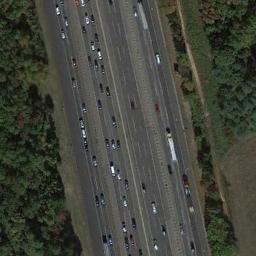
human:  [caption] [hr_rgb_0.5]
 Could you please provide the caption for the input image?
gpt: The freeway goes through the forest with many cars .

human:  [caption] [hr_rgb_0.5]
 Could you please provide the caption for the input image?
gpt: Some straight freeways has many trees on either side of the freeway and some cars are driving on freeways .

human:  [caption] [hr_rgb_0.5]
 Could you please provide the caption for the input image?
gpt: There is only one car on each highway .

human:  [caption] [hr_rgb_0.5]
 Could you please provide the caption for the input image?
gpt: There are large green forests around the freeway and there are many cars on the freeway .

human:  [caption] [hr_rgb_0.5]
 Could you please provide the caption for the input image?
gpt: There are some green trees beside the freeway .